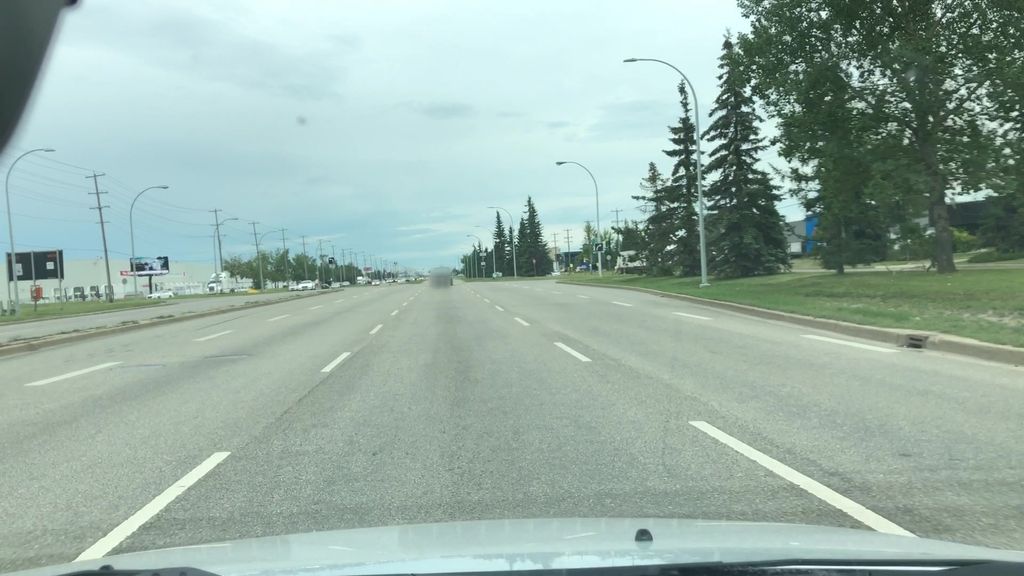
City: edmonton